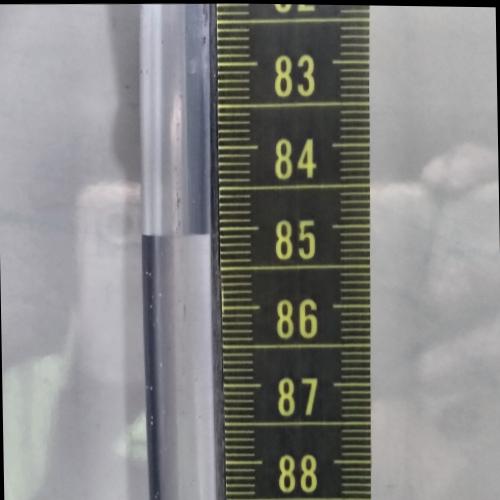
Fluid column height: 85.1 cm